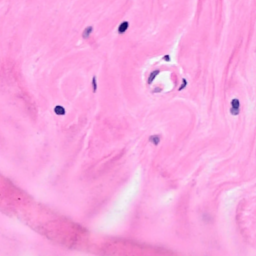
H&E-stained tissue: Breast